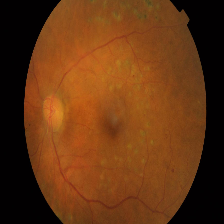
Diabetic retinopathy grade: Proliferative DR